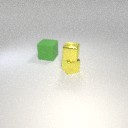
small yellow metal cube above small yellow metal cube